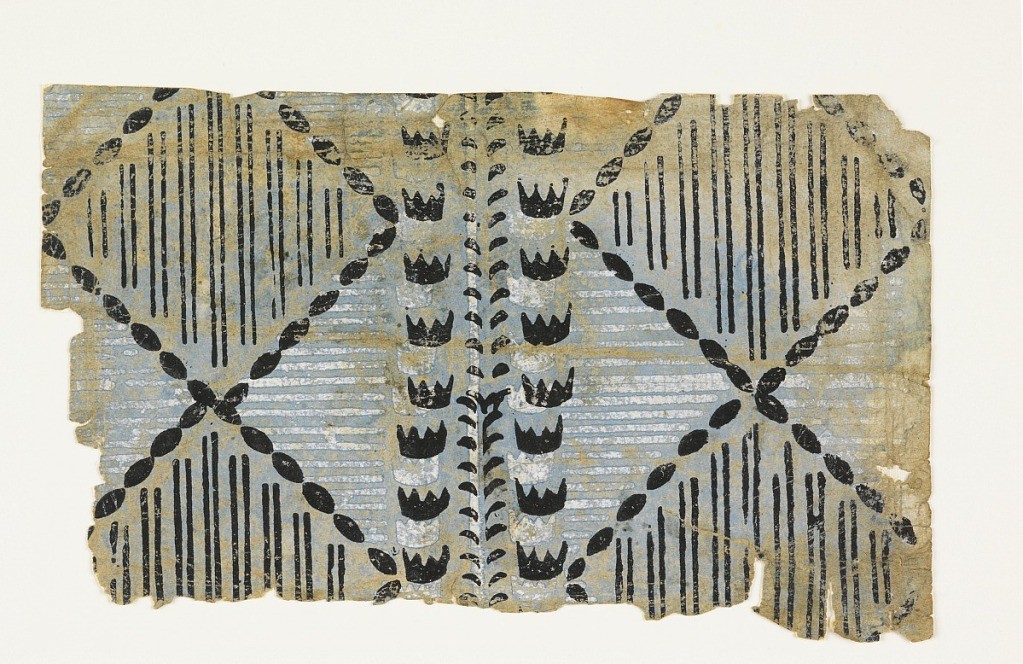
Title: Sidewall - fragment
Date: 1790–1800
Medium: Block-printed, distemper colors, handmade paper
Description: Design in black and white: a diagonal lattice of bead shapes enclosing squares set alternatively with vertical black and horizontal white lines, with central leaf motif flanked left and right by vertical rows of black and white crowns. Formerly used as a book cover.